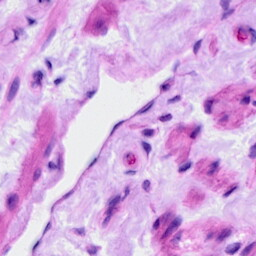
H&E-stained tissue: Ovarian